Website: bh-photo
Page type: payment
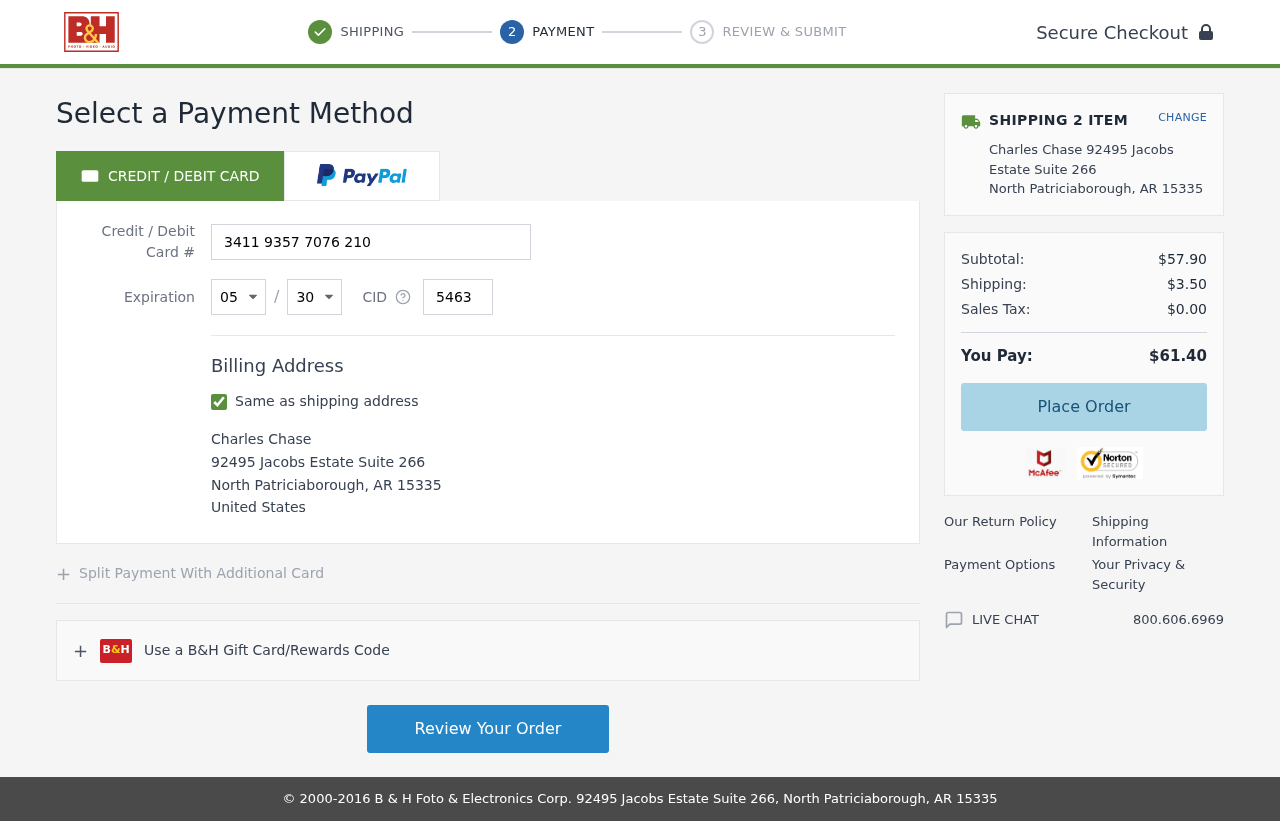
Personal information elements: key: PII_CARD_CVV
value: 5463
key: PII_CARD_EXPIRY_MONTH
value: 05
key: PII_CARD_EXPIRY_YEAR
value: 30
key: PII_CARD_NUMBER
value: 3411 9357 7076 210
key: PII_CITY
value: North Patriciaborough
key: PII_COUNTRY
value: United States
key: PII_FULLNAME
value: Charles Chase
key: PII_POSTCODE
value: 15335
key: PII_STATE_ABBR
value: AR
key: PII_STREET
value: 92495 Jacobs Estate Suite 266
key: PII_FULLNAME2
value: Charles Chase
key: PII_STREET2
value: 92495 Jacobs Estate Suite 266
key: PII_CITY2
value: North Patriciaborough
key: PII_STATE_ABBR2
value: AR
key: PII_POSTCODE2
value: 15335
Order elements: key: ORDER_NUM_ITEMS
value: SHIPPING 2 ITEM
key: ORDER_SUBTOTAL
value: $57.90
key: ORDER_SHIPPING_COST
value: $3.50
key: ORDER_TAX
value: $0.00
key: ORDER_TOTAL
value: $61.40